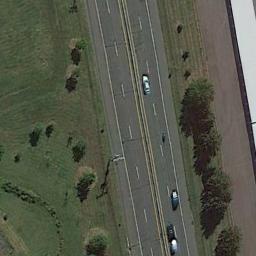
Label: freeway